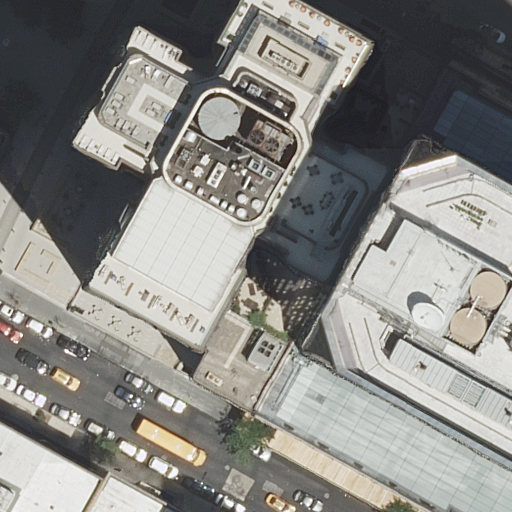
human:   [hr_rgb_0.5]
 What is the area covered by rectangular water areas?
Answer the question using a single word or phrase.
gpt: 9m2

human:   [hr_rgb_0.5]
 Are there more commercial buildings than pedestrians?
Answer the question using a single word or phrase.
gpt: no

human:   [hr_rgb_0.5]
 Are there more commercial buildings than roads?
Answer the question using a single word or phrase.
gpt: no

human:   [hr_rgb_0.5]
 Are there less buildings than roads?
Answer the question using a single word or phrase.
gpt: no

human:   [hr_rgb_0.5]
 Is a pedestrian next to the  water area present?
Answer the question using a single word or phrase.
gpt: yes

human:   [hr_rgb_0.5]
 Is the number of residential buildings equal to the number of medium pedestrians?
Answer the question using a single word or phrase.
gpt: no

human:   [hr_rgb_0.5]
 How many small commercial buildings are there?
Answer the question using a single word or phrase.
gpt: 0

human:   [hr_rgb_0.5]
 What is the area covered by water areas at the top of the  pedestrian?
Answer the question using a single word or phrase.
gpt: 0m2

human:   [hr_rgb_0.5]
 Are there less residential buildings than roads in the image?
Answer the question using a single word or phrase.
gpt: no

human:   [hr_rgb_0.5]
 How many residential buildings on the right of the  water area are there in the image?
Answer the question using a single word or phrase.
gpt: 1

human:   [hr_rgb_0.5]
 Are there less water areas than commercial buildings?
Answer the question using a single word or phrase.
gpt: no

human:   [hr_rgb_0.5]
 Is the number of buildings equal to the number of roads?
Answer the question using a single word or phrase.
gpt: no

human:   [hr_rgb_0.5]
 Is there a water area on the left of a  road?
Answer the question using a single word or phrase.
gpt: yes

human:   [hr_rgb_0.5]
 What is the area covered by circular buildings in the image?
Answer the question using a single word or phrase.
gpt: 0m2

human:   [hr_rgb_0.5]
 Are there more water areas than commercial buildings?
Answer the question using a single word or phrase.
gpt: no

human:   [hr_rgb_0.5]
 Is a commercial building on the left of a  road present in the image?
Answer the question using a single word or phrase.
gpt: no

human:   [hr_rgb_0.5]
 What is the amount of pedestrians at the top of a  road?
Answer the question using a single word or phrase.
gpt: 1

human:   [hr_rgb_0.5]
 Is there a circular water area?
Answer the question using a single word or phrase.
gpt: no

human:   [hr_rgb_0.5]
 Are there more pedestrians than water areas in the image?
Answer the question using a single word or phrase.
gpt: no

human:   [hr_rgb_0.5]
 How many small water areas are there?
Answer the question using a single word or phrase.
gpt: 1

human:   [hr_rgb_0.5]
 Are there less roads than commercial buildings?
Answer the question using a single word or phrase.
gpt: no

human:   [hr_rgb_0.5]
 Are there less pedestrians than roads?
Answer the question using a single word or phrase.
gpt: yes

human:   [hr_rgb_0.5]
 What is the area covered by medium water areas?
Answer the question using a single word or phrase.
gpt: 0m2

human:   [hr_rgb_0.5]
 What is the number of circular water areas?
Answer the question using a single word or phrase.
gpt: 0

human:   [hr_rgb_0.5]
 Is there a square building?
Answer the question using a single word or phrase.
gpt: no

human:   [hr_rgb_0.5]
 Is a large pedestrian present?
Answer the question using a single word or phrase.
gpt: no

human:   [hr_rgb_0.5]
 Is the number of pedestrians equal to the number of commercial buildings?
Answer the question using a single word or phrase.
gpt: yes

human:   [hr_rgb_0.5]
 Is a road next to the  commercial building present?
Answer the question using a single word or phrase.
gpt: yes

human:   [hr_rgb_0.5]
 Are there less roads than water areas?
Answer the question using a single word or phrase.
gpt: no

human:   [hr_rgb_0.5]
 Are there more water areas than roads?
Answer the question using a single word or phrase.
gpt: no

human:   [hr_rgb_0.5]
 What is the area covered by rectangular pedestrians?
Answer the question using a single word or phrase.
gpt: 76m2

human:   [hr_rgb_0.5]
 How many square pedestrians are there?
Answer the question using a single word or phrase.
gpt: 0

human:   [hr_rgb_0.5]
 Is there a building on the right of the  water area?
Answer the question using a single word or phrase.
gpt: yes

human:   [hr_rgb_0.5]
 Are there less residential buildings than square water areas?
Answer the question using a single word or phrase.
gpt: no

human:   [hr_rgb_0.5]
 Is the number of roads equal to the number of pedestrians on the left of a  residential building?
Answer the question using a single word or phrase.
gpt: no

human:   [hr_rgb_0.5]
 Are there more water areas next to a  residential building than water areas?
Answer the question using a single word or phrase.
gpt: no